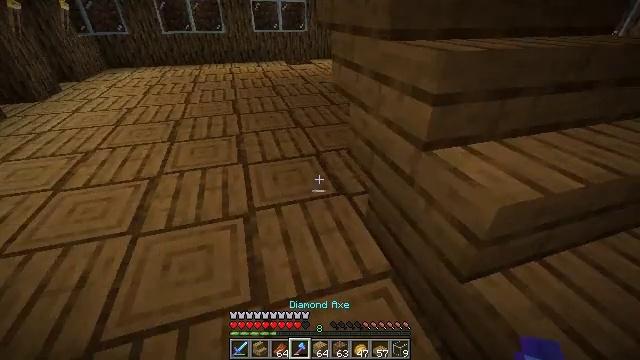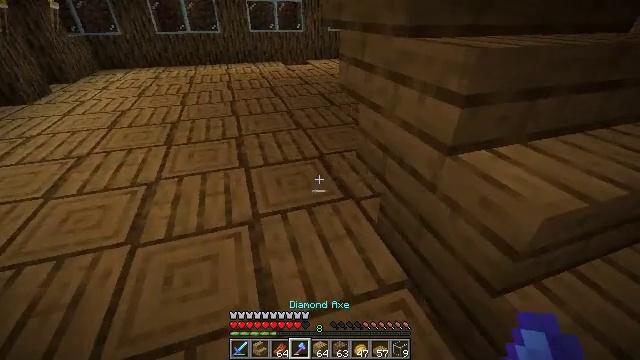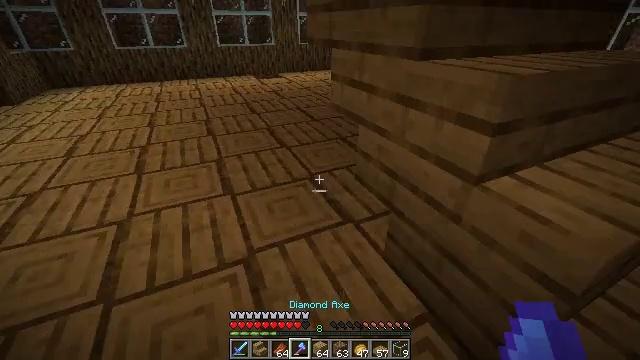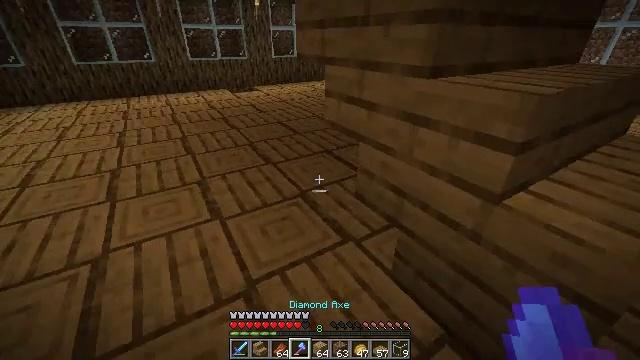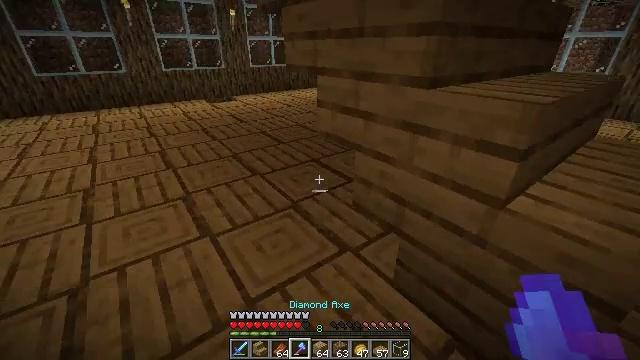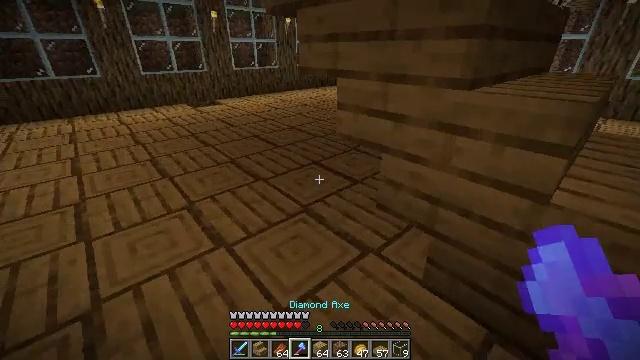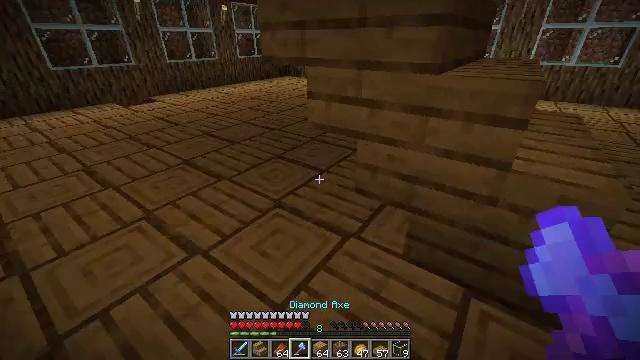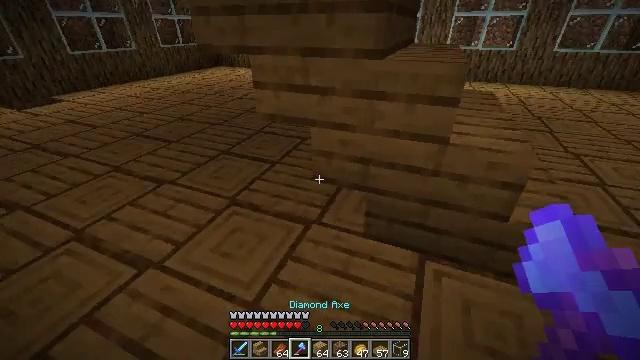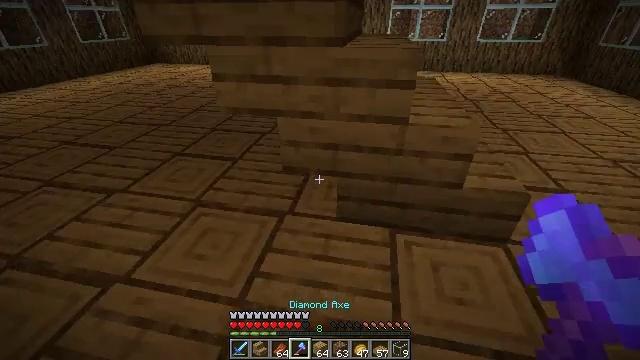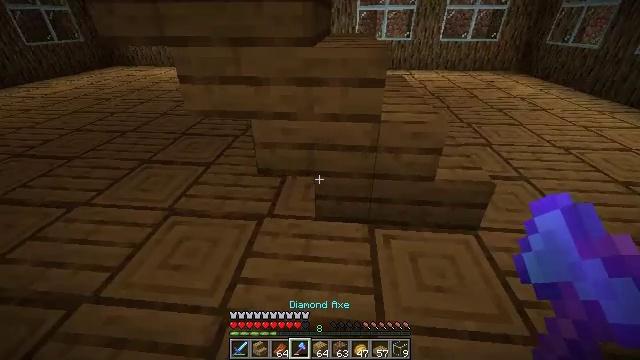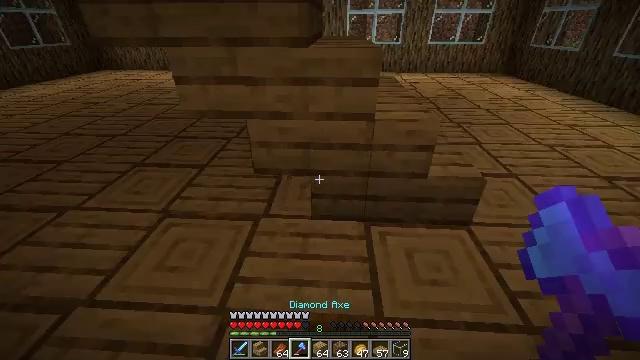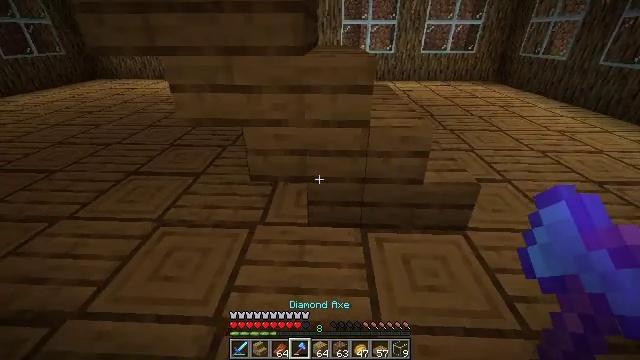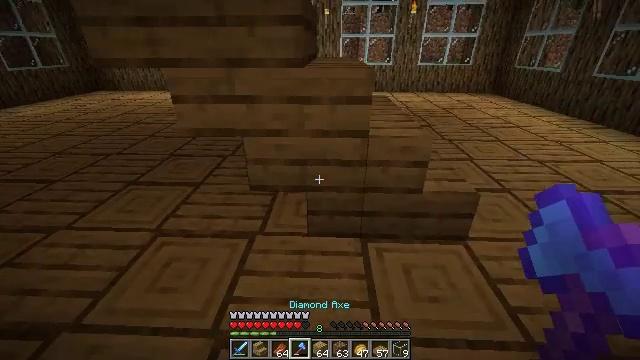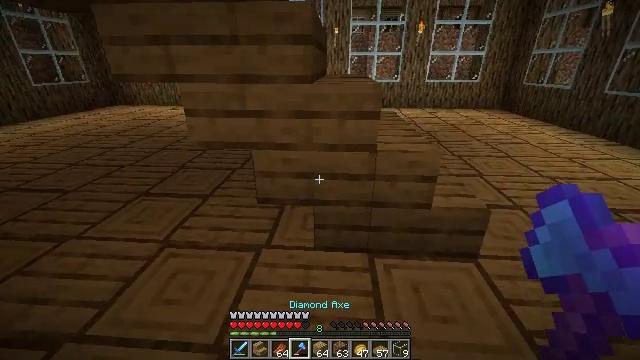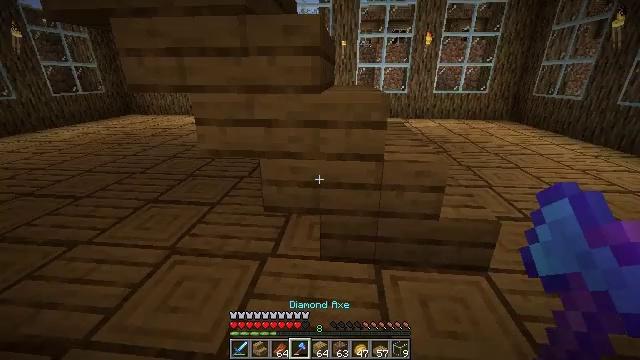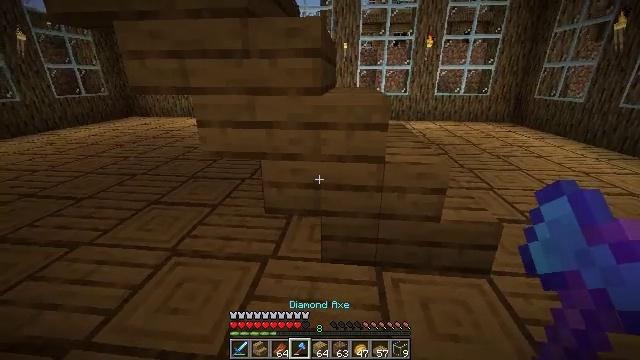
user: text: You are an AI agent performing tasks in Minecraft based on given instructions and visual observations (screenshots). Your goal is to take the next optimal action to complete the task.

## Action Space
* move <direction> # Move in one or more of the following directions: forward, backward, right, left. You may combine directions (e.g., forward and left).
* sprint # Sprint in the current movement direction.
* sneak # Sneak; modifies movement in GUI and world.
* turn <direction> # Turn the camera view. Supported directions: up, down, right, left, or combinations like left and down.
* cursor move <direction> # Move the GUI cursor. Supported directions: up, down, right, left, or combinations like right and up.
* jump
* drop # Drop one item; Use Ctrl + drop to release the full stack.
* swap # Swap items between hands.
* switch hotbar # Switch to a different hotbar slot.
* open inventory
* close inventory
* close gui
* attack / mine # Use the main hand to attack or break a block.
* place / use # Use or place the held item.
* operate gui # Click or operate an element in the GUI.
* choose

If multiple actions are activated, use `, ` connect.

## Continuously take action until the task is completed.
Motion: motion action
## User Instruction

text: Collect oak stairs from a structure.
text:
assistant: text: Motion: move forward and move left, turn right
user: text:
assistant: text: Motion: move forward and move left, turn right and up
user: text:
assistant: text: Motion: move left, turn right and up
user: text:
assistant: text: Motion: move left, turn right and up
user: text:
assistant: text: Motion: move left, turn right
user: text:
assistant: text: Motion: move left, turn right and down
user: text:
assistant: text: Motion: turn right and down
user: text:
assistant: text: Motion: turn right and down
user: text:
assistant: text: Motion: turn right
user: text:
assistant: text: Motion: turn right
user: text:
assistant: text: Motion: turn right and up
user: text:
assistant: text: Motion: turn up
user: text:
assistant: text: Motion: turn left and up
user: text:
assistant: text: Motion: turn left and up
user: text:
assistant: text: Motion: no_op
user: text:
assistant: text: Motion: no_op
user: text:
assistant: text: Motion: no_op
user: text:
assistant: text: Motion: no_op
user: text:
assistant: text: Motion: turn right
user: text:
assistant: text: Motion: no_op
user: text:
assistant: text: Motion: no_op
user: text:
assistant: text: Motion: no_op
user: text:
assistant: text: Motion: no_op
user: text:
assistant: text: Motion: attack / mine
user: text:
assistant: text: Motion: attack / mine
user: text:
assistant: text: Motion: attack / mine
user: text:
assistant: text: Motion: attack / mine
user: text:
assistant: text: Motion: attack / mine
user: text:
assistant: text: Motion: attack / mine
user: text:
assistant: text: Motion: attack / mine